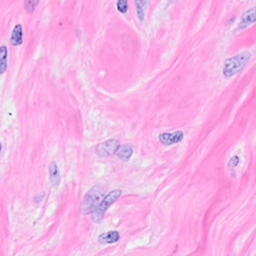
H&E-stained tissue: Breast